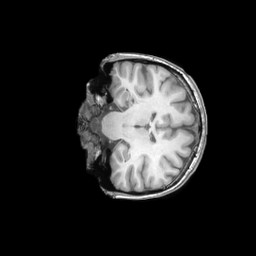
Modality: T1w
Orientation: coronal
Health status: ill
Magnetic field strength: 3 T